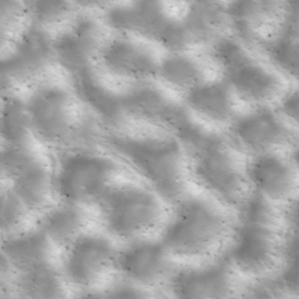
Label: non_frost